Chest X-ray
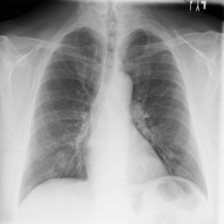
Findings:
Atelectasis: negative
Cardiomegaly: negative
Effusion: negative
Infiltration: negative
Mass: negative
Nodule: negative
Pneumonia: negative
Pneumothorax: negative
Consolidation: negative
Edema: negative
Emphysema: negative
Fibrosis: negative
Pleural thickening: negative
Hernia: negative